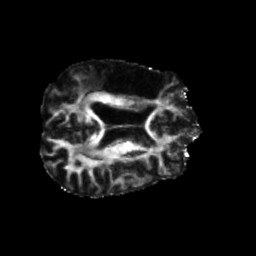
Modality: FA
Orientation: axial
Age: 56
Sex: male
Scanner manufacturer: siemens
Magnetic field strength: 3 T
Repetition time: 5.25 s
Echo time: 0.08 s